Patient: sex F, age 65
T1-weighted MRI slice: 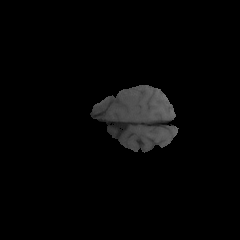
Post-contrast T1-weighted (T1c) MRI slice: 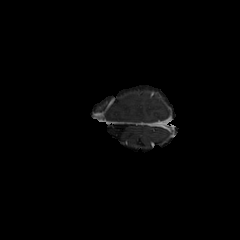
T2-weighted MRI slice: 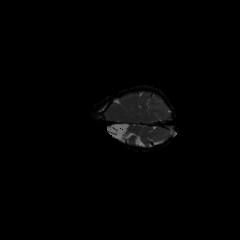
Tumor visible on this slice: no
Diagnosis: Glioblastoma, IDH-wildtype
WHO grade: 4